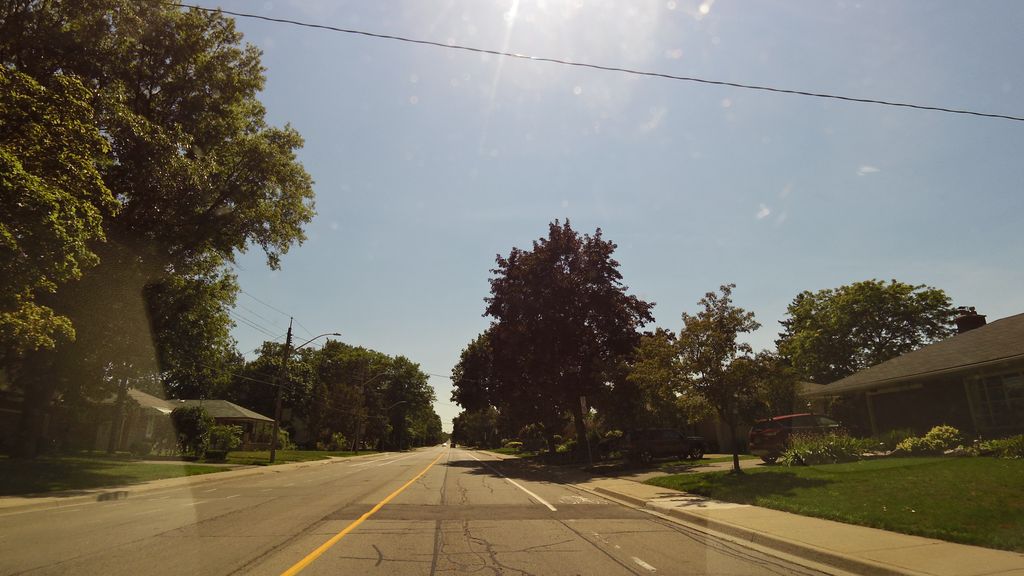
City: hamilton